Field crop: maize
Growth stage: 2
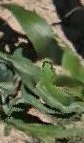
Species: maize